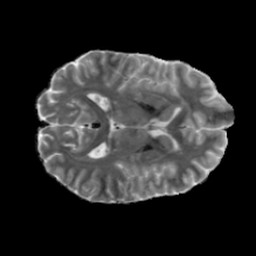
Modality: MD
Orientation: axial
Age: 25
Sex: female
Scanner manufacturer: siemens
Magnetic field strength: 6.98 T
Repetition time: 7.776 s
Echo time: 0.076 s